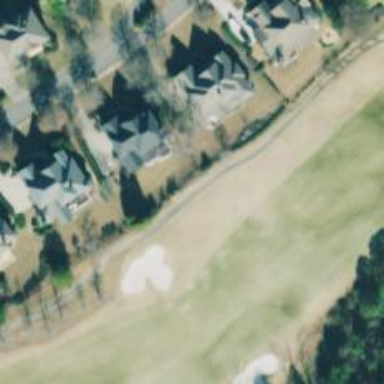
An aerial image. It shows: Pathway for golfing.